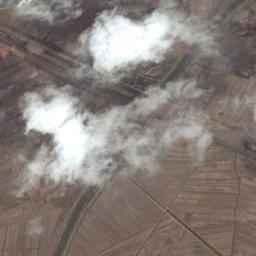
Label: cloud